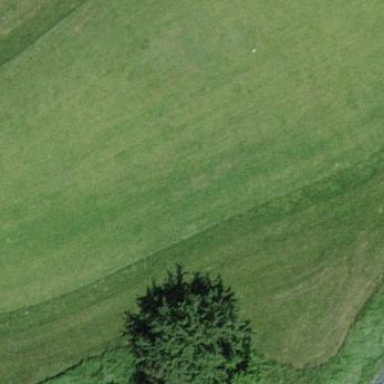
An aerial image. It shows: Grassy area designated as golf fairway.